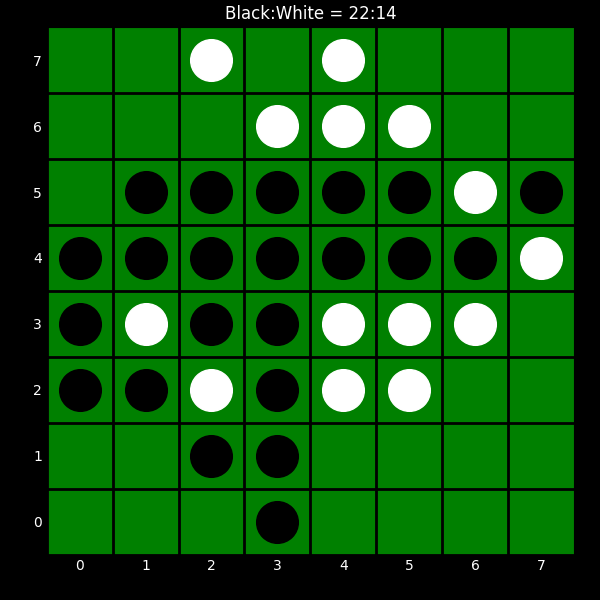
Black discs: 22
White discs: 14